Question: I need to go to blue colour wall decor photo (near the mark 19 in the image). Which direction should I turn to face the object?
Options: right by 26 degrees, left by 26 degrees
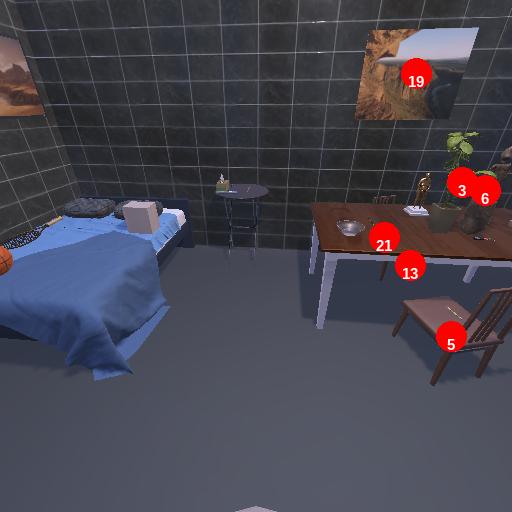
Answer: right by 26 degrees